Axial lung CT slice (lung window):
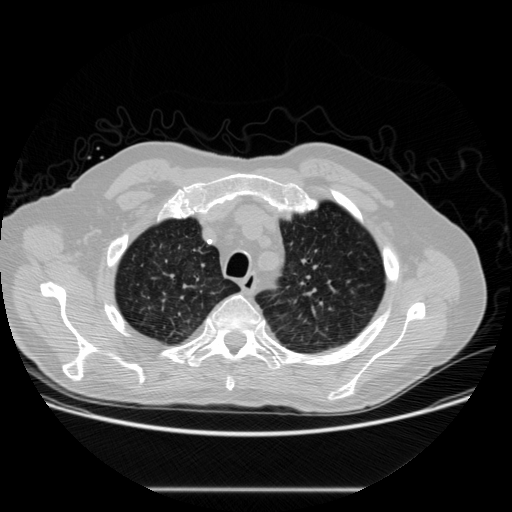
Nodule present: no